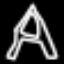
Label: The Eiffel Tower